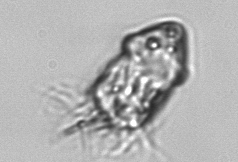
Label: Strombidium_inclinatum